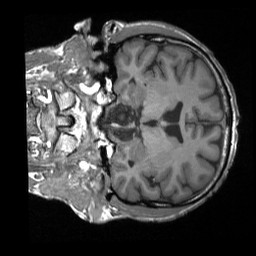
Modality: T1w
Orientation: coronal
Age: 39
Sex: male
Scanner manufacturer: siemens
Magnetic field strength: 3 T
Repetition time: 1.9 s
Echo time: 0.00226 s